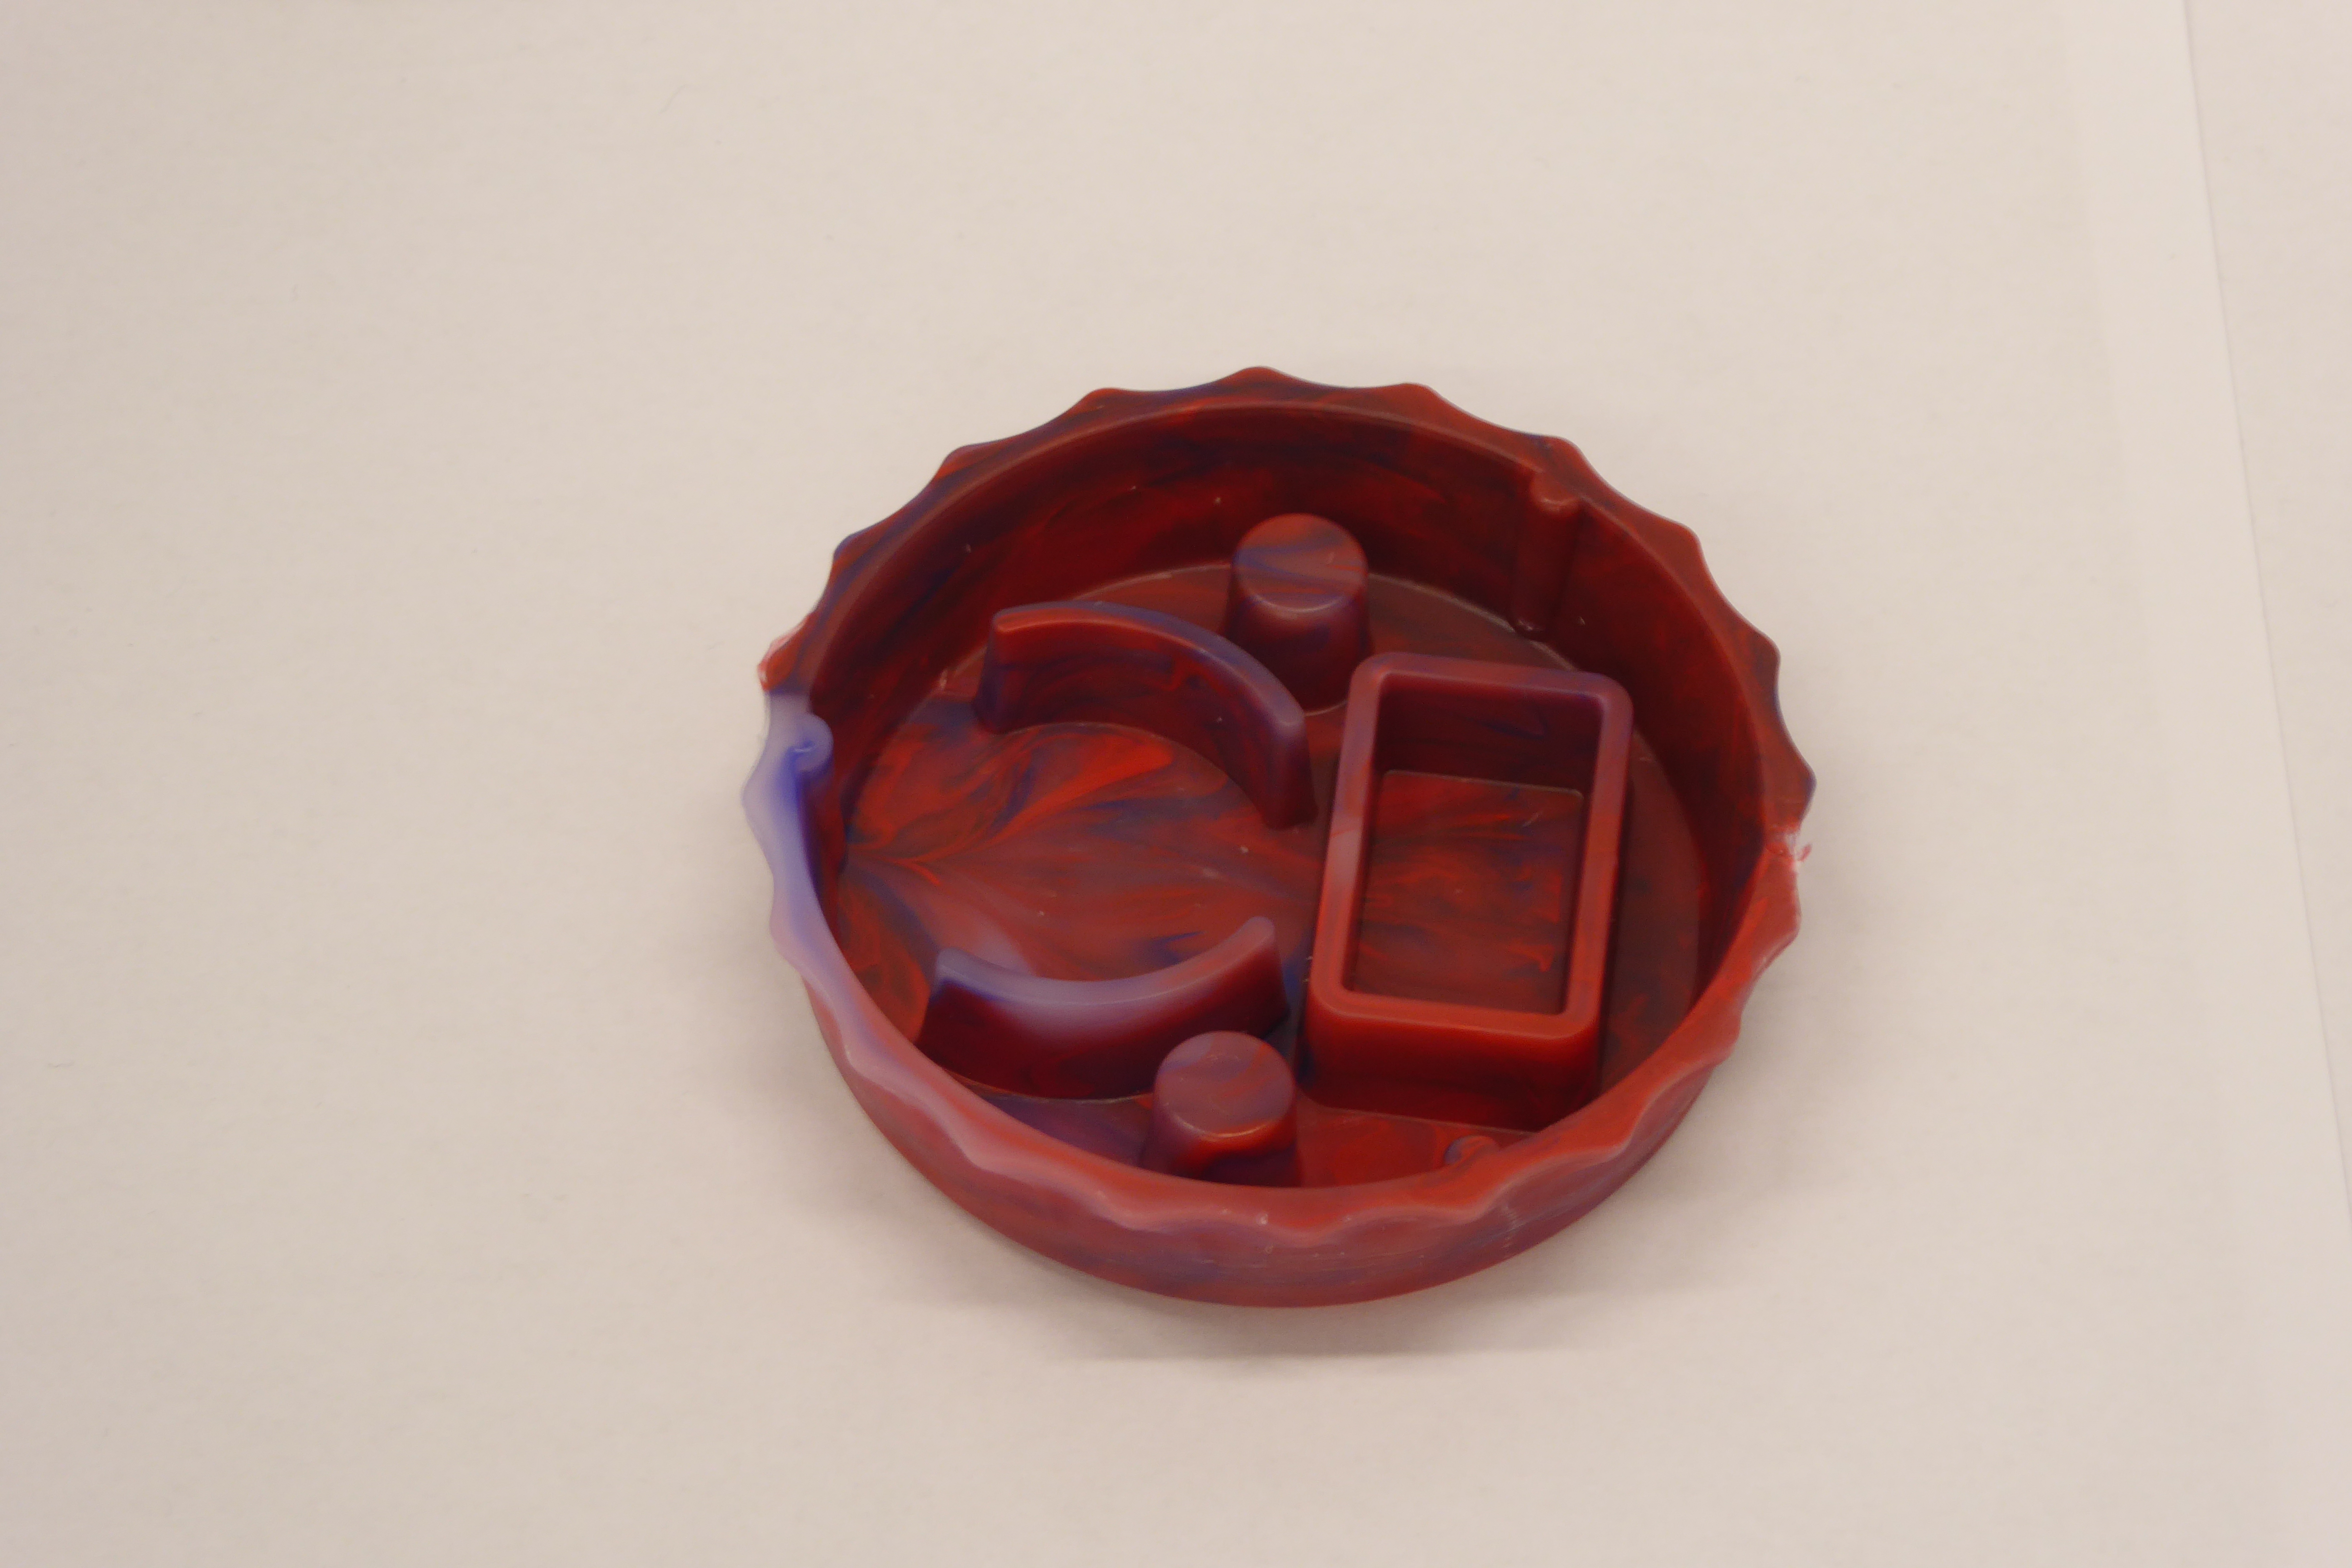
Label: Bottle Opener - Cover